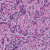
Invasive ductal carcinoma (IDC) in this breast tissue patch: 1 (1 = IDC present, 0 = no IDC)